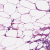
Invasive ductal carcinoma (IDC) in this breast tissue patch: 0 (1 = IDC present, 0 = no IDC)